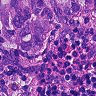
Metastatic tissue present: yes